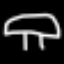
Label: mushroom